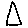
Label: triangle